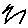
Label: zigzag